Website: macys
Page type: billing-address
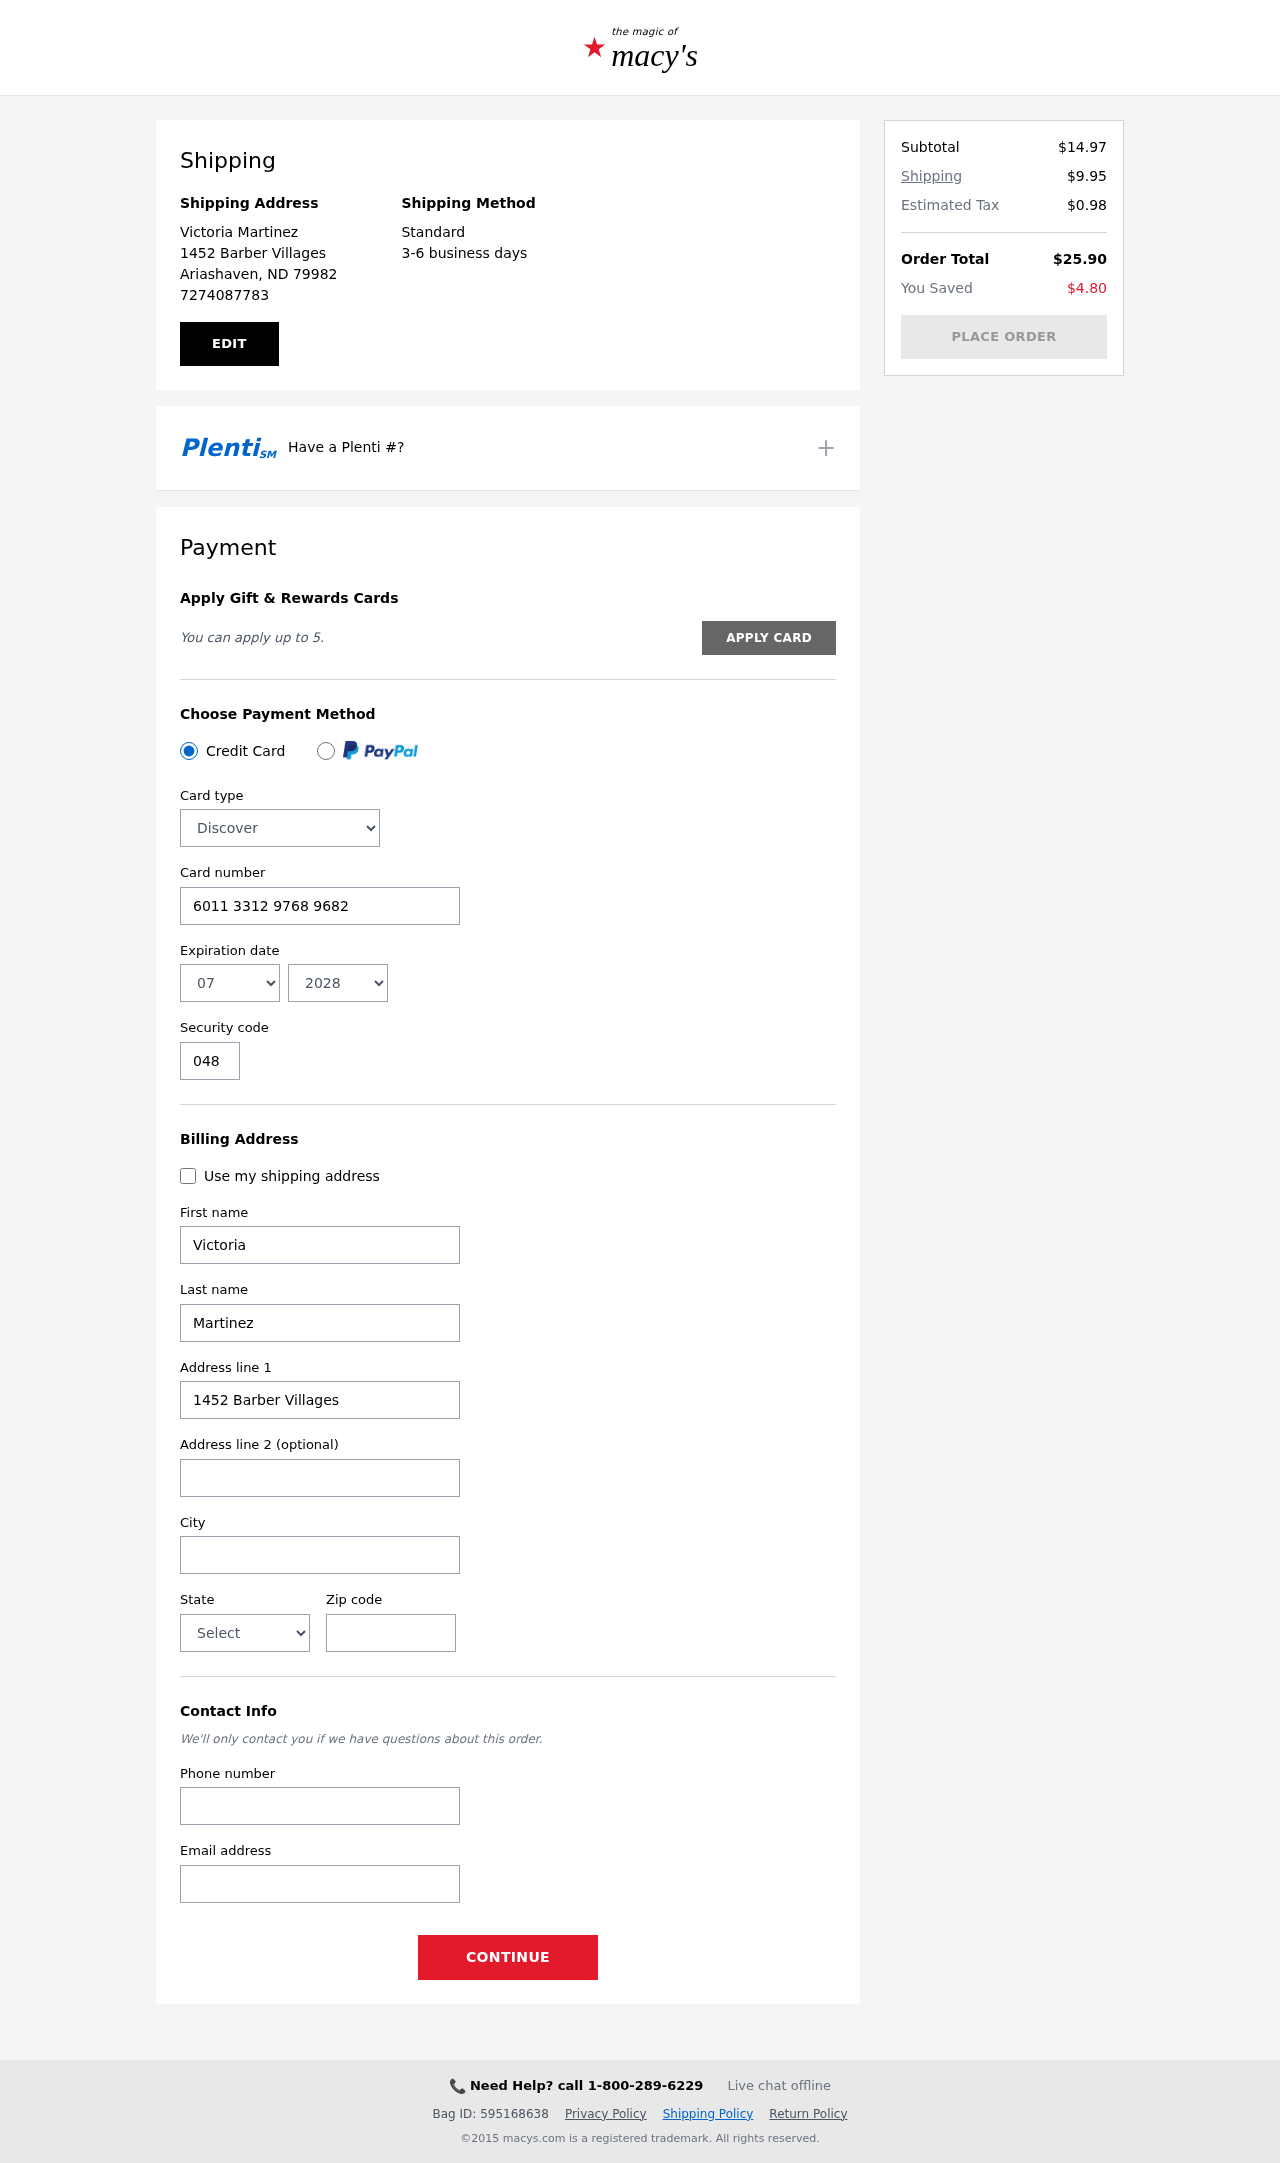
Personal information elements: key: PII_CARD_CVV
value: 048
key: PII_CARD_EXPIRY_MONTH
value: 07
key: PII_CARD_EXPIRY_YEAR
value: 28
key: PII_CARD_NUMBER
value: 6011 3312 9768 9682
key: PII_CARD_TYPE
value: Discover
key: PII_CITY
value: Ariashaven
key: PII_CITY_STATE_ZIP
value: Ariashaven, ND 79982
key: PII_EMAIL
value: victoria_martinez@hotmail.com
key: PII_FIRSTNAME
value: Victoria
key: PII_FULLNAME
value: Victoria Martinez
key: PII_LASTNAME
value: Martinez
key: PII_PHONE
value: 7274087783
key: PII_POSTCODE
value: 79982
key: PII_STATE
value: North Dakota
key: PII_STREET
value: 1452 Barber Villages
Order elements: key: ORDER_SUBTOTAL
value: $14.97
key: ORDER_SHIPPING_COST
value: $9.95
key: ORDER_TAX
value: $0.98
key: ORDER_TOTAL
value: $25.90
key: ORDER_SAVINGS
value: $4.80